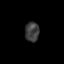
Tissue: skin
Cell type: Endothelial cells
Senescence score: 0.7012
Nuclear area (px): 268
Mean DAPI intensity: 62.213